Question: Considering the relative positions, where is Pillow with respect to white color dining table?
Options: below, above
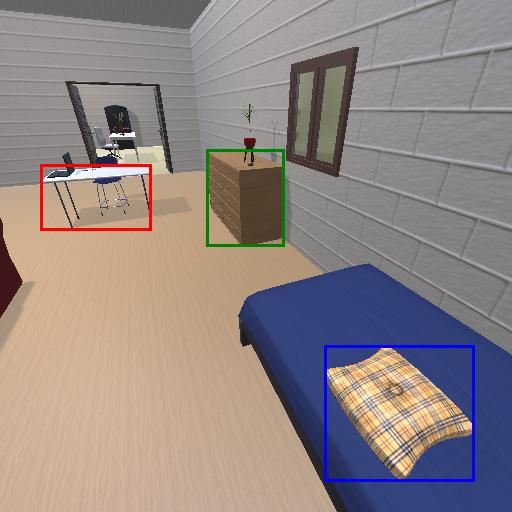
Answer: below